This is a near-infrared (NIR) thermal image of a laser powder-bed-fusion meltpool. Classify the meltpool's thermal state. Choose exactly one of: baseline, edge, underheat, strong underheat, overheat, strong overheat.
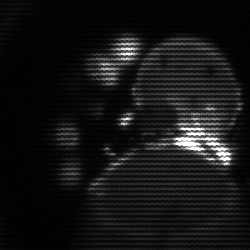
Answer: edge